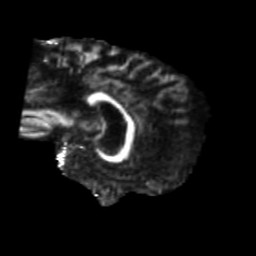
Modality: FA
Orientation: sagittal
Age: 73
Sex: female
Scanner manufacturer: siemens
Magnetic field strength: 3 T
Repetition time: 5.25 s
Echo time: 0.08 s